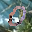
Label: 0